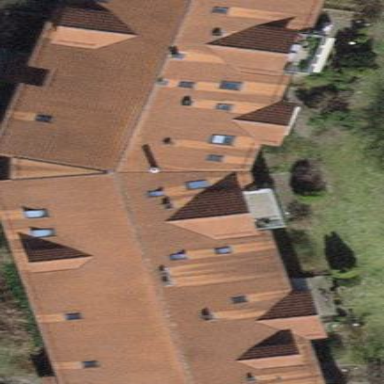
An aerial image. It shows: Building with tile roof.